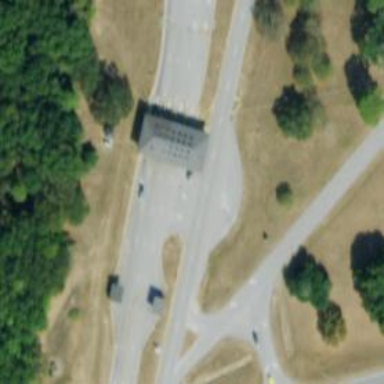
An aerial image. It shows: Military checkpoint.